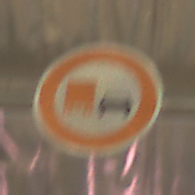
Verkehrszeichen: UeberholverbotKraftfahrzeuge
Umgebung: Roofed, Special
Tageszeit: MorningAfternoon
Wetter: NotSpecified
Licht: Artificial
Jahreszeit: NotSpecified
Kontrast: MediumContrast